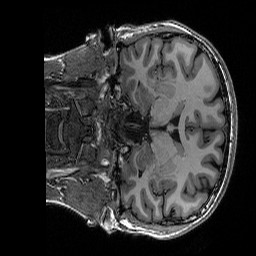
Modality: T1w
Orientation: coronal
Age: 30
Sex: female
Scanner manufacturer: siemens
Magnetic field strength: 3 T
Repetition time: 2.53 s
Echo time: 0.0033 s